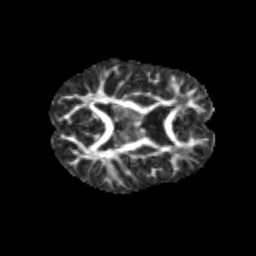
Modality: FA
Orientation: axial
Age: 11
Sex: female
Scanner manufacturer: siemens
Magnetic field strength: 3 T
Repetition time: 3.8 s
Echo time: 0.07 s